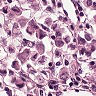
Metastatic tissue present: yes